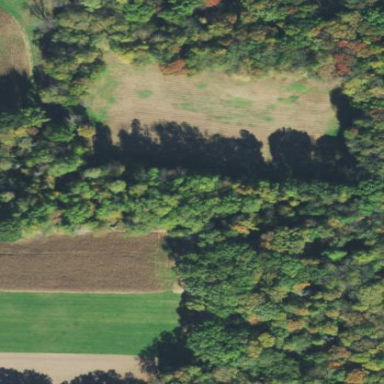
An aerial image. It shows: Serene woodland landscape.